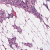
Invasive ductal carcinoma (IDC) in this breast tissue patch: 1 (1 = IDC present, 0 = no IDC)